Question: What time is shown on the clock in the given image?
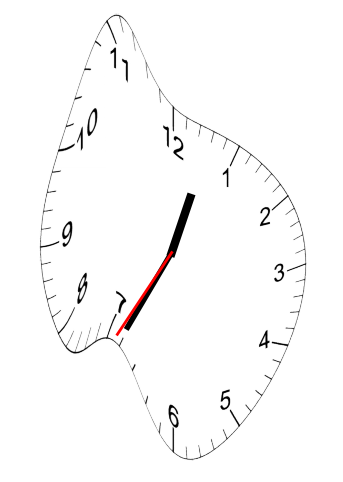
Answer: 12:34:35